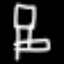
Label: chair